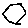
Label: hexagon